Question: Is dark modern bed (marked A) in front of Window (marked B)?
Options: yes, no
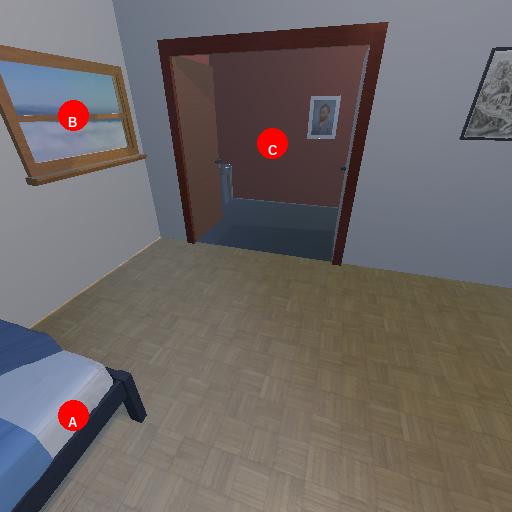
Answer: yes